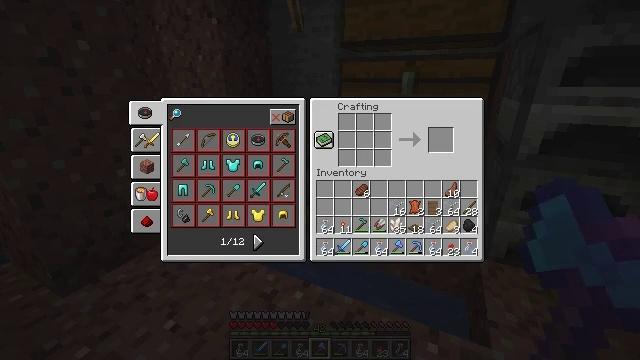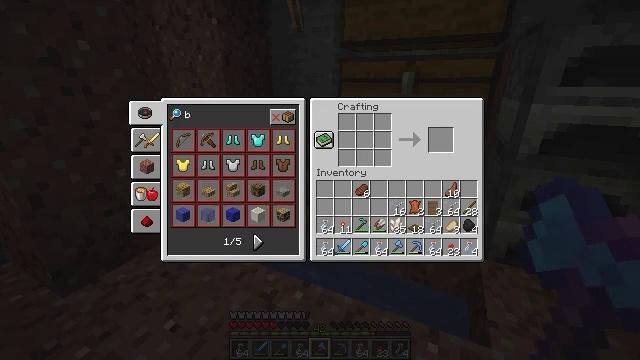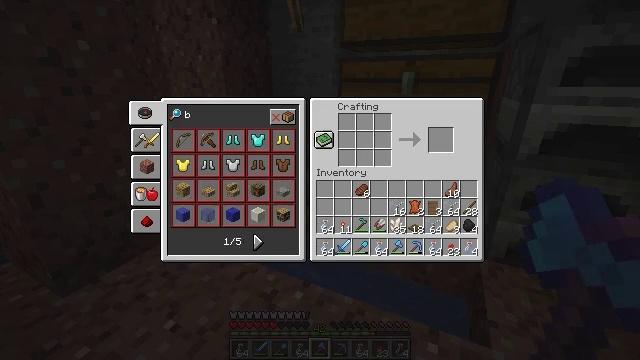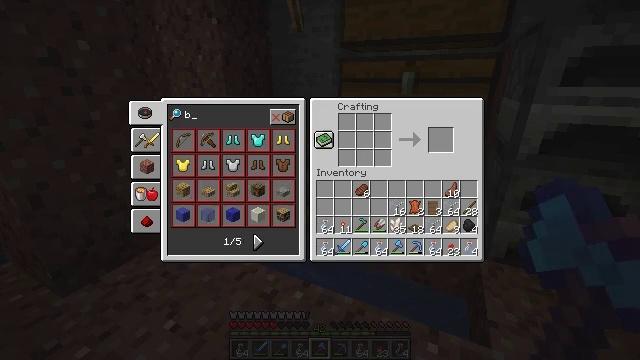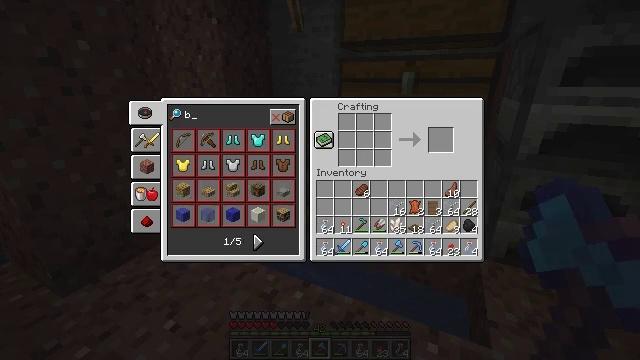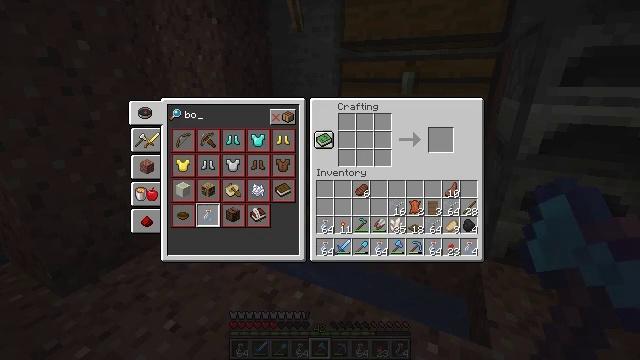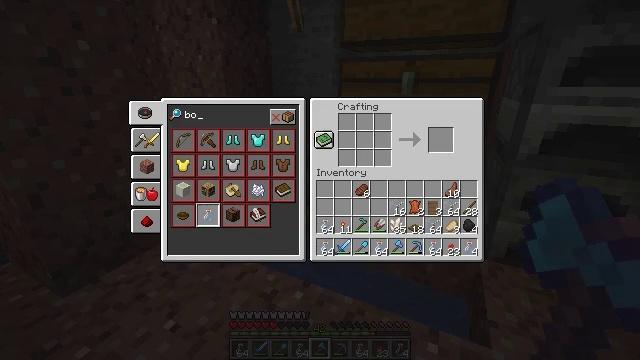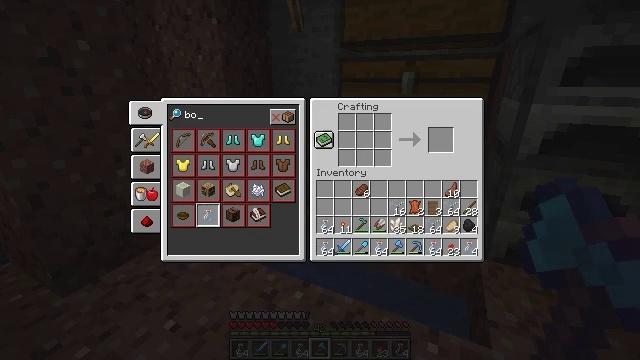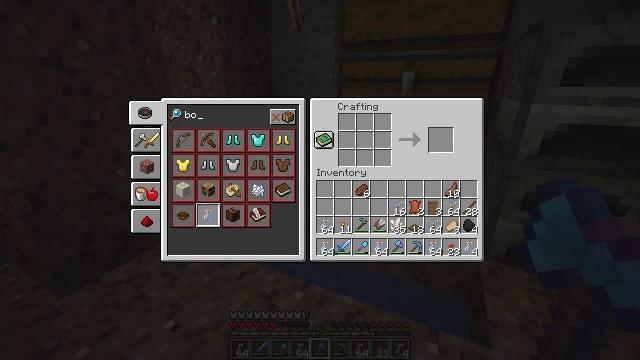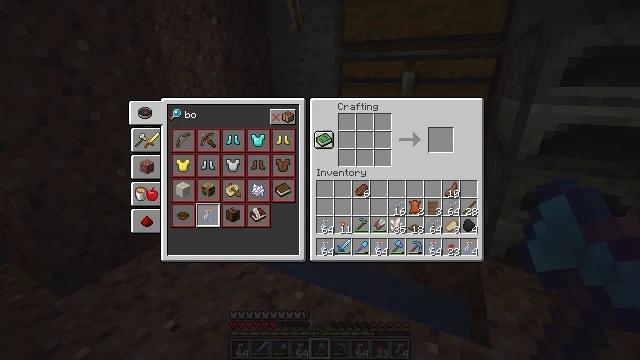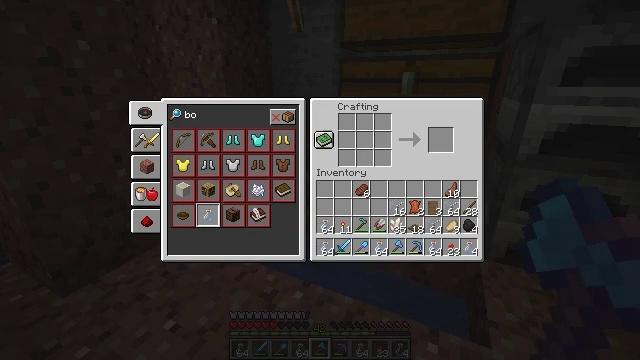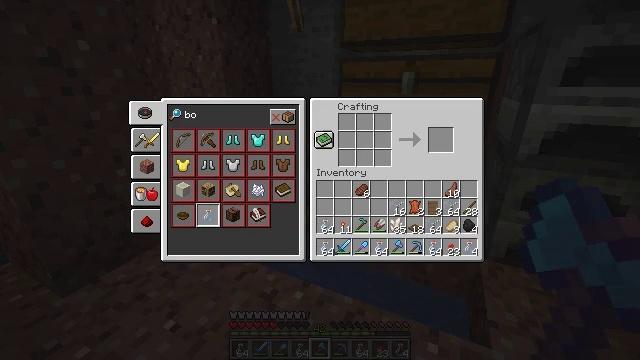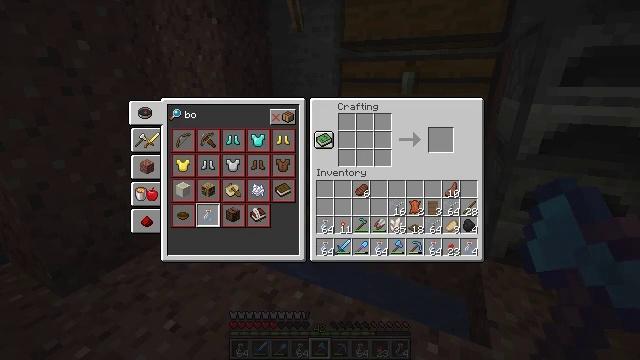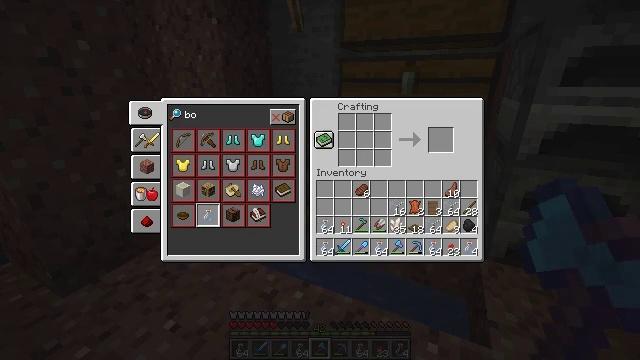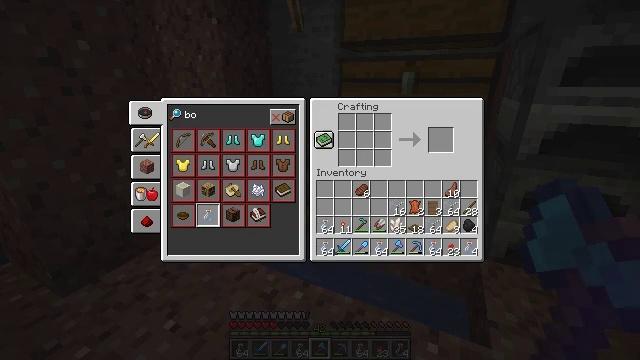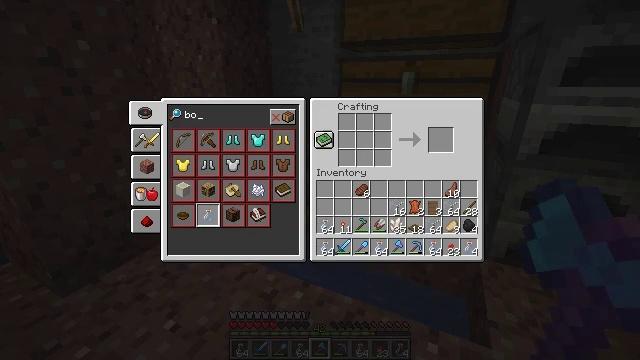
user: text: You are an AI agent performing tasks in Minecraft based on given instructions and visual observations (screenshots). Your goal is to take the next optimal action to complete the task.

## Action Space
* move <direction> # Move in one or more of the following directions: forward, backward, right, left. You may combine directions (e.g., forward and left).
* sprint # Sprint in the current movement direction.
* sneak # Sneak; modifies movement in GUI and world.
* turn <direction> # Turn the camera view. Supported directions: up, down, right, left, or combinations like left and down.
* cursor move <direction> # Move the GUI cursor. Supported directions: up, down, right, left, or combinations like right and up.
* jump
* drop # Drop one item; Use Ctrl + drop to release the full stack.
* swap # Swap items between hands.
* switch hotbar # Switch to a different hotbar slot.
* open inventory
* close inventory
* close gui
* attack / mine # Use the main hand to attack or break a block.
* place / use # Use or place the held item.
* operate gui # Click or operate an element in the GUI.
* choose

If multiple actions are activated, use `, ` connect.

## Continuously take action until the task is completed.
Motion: motion action
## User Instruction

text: Prepare a glass bottle using the crafting table.
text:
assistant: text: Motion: no_op
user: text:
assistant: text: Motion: no_op
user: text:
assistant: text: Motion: no_op
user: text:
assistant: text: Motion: no_op
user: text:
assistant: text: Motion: no_op
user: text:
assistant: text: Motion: no_op
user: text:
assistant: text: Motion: no_op
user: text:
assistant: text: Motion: no_op
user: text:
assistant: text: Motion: no_op
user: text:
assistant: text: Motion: no_op
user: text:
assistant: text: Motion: no_op
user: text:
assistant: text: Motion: no_op
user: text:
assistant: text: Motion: no_op
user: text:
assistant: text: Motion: no_op
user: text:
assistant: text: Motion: no_op
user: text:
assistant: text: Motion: no_op
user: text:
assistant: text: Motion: no_op
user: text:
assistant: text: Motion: no_op
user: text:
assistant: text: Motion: no_op
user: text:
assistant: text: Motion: no_op
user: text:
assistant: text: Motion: no_op
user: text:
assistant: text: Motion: no_op
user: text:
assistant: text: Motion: no_op
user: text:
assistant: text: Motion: no_op
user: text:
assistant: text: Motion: sneak
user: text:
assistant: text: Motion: sneak, cursor move down
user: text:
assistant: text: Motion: sneak, cursor move down
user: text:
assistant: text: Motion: sneak, cursor move left and down
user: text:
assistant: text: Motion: sneak
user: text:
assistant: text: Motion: sneak